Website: apple
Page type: billing-address
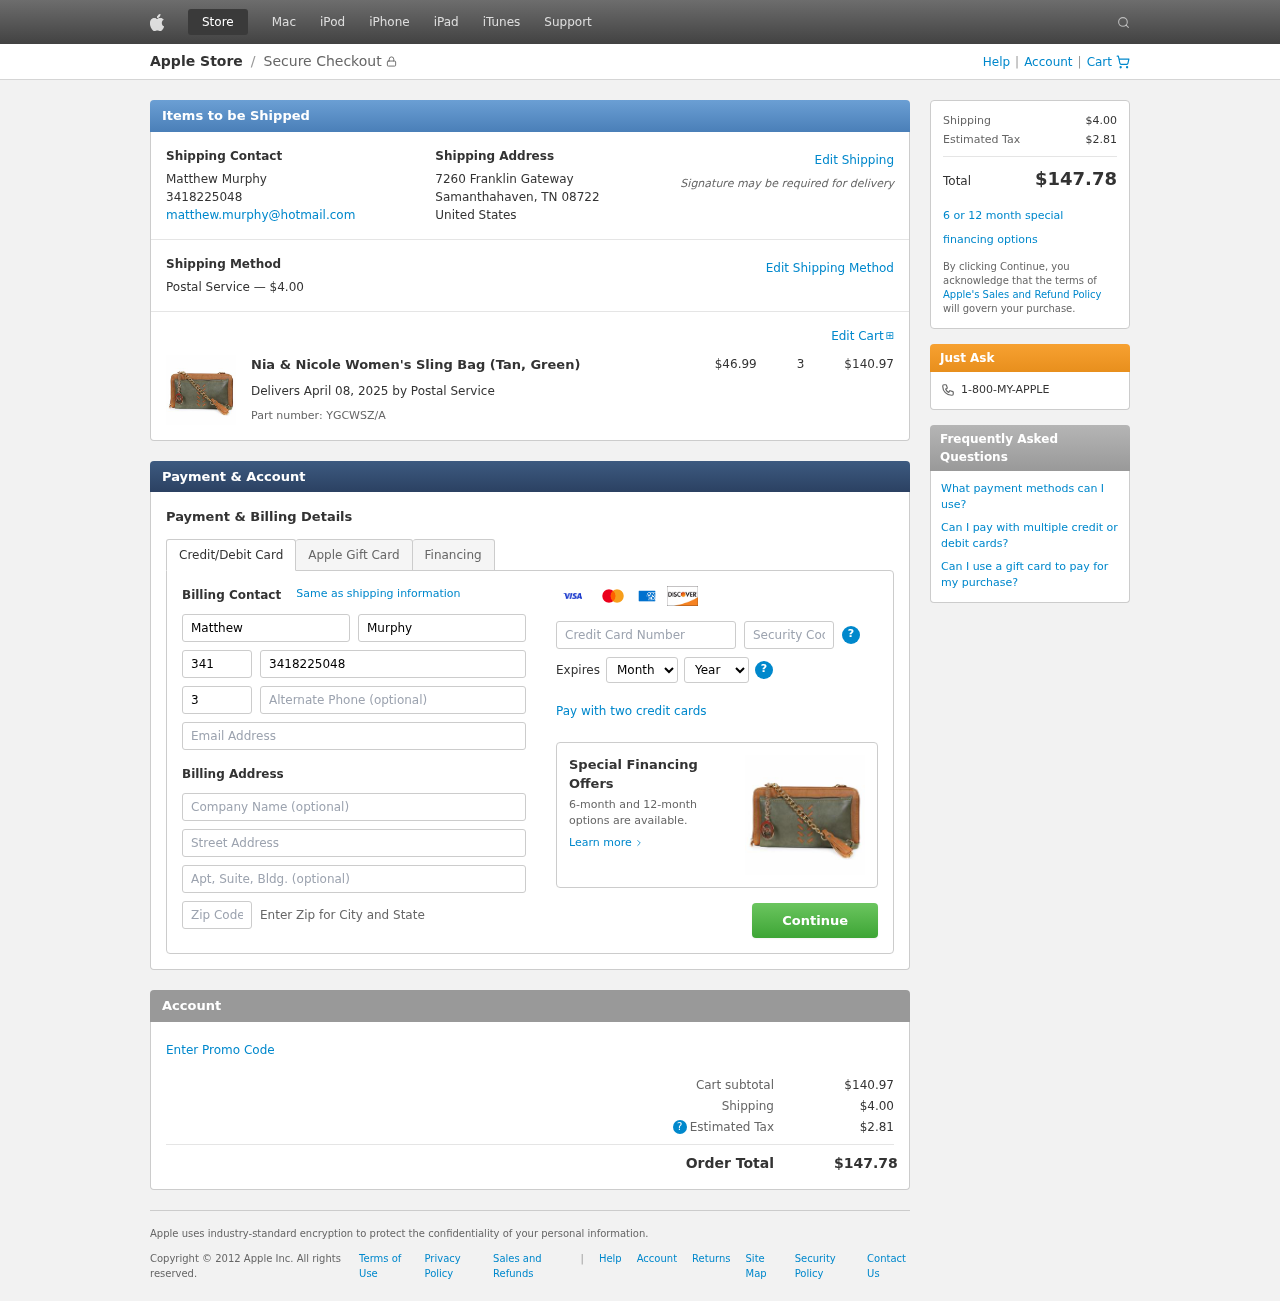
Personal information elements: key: PII_CARD_CVV
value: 483
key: PII_CARD_EXPIRY_MONTH
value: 04
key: PII_CARD_EXPIRY_YEAR
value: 30
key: PII_CARD_NUMBER
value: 6011 4183 2139 6408
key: PII_CITY_STATE_ZIP
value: Samanthahaven, TN 08722
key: PII_COMPANY
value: Love-Flores
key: PII_COUNTRY
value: United States
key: PII_EMAIL
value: matthew.murphy@hotmail.com
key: PII_FIRSTNAME
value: Matthew
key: PII_FULLNAME
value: Matthew Murphy
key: PII_LASTNAME
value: Murphy
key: PII_PHONE
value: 3418225048
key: PII_PHONE_ALT
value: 3535448781
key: PII_PHONE_ALT_AREA
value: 353
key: PII_PHONE_AREA
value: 341
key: PII_POSTCODE2
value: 45605
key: PII_STREET
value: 7260 Franklin Gateway
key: PII_STREET2
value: Suite 250
Product elements: key: PRODUCT1_NAME
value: Nia & Nicole Women's Sling Bag (Tan, Green)
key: PRODUCT1_PRICE
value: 46.99
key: PRODUCT1_QUANTITY
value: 3
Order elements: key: ORDER_SHIPPING_COST
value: $4.00
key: ORDER_SUBTOTAL
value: $140.97
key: ORDER_DELIVERY_DATE
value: April 08, 2025
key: ORDER_PART_NUMBER
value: YGCWSZ/A
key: ORDER_TAX
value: $2.81
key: ORDER_TOTAL
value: $147.78